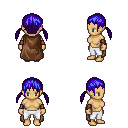
a pixel art fantasy rpg character, female body template, human, tanned skin, brown cape, white pants, blue twin-tailed hairstyle, cloth bracers, four views (front, back, left, right), 2x2 character sprite sheet, small pixel art, hard edges, no anti-aliasing